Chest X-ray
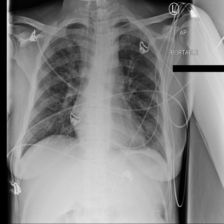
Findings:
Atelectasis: negative
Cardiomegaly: negative
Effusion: negative
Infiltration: negative
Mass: negative
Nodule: negative
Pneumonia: negative
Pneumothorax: negative
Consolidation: negative
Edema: negative
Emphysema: negative
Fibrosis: negative
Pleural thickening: negative
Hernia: negative